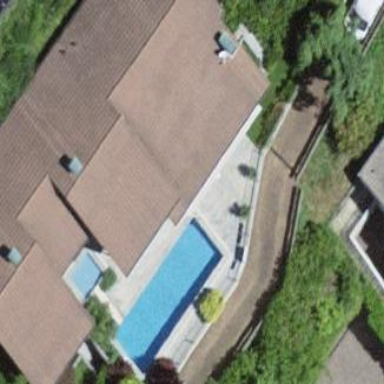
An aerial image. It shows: Swimming pool located in leisure land.